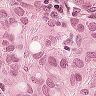
Metastatic tissue present: yes